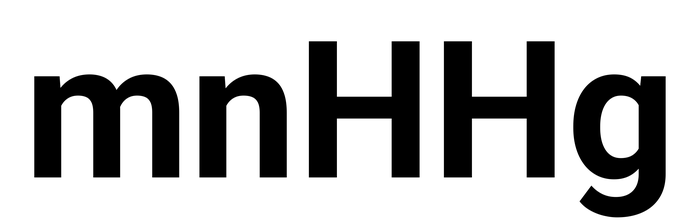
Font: Roboto_Bold